Question: There is any tutorial or code how to make the navigation drawer listview will be show like
Google Play or Google Play Music Navigation Drawer?
I want my Nav Drawer look like this:

Can you help me with this?
Thanks
Haim.
EDIT:I know how to build navigation drawer, I want a style for the navigation drawer that my nav drawer will look like the google play navigation drawer(big listview tabs....).
If you can write the code.
EDIT2:I used this: <URL>
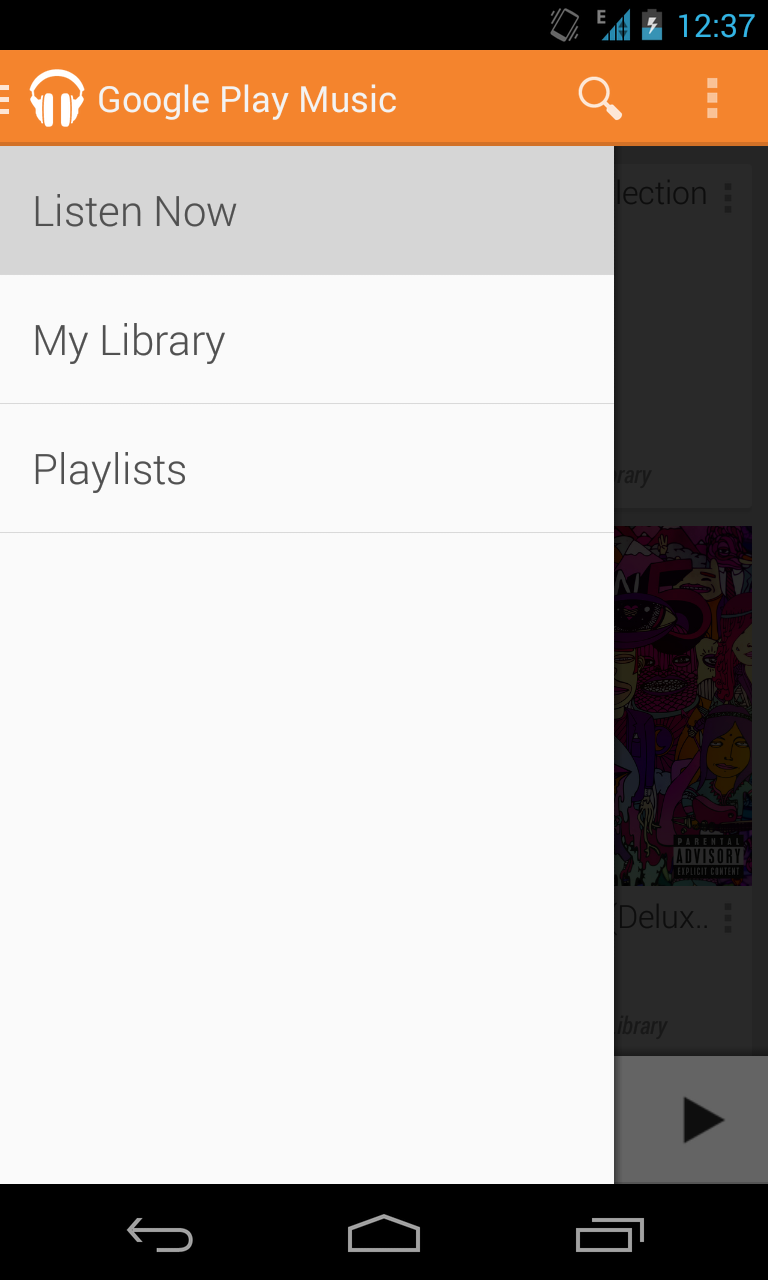
Answer: Yes you can use navigation drawer like facebook on one or both side,try this :
<URL>